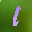
Label: 1